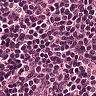
Metastatic tissue present: no